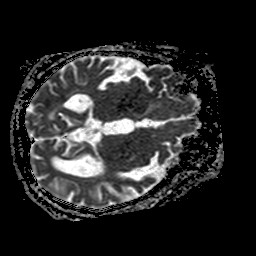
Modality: ADC
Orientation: axial
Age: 79
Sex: male
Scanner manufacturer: philips
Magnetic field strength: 1.5 T
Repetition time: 3.828 s
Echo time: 0.09411 s